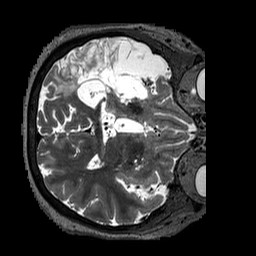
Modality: T2w
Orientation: axial
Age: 61
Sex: female
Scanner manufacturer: siemens
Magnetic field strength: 3 T
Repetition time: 3.2 s
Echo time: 0.567 s